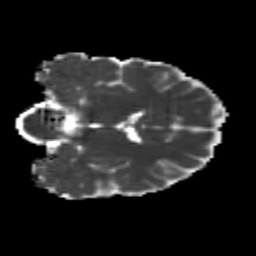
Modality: MD
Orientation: coronal
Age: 26
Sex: male
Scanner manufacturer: siemens
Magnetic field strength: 3 T
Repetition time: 3.5 s
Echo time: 0.104 s